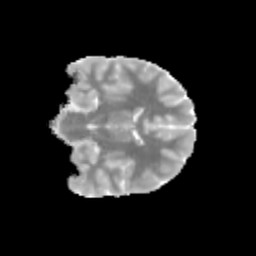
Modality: MD
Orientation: coronal
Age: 11
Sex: male
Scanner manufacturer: siemens
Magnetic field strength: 3 T
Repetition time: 3.8 s
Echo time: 0.07 s